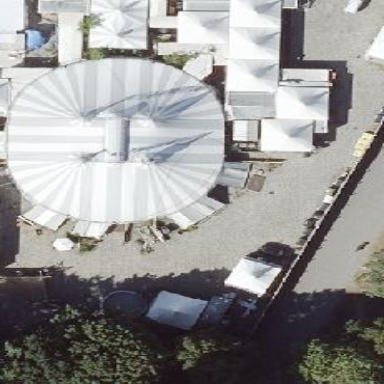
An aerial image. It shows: Tent-shaped building with hipped roof.